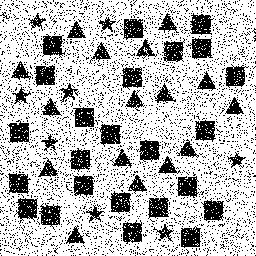
Squares: 24
Triangles: 16
Stars: 8
Total shapes: 48